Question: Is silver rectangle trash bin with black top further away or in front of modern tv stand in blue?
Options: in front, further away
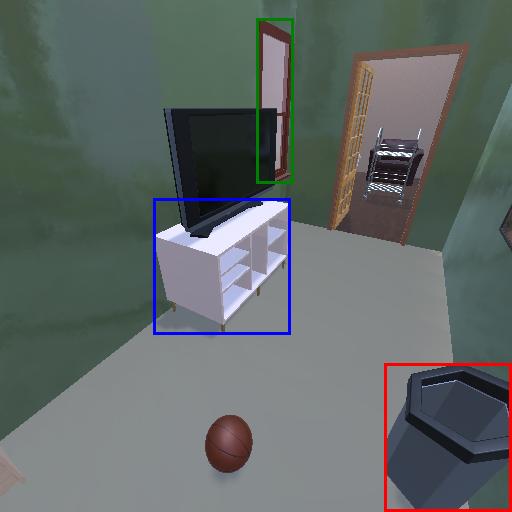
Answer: in front